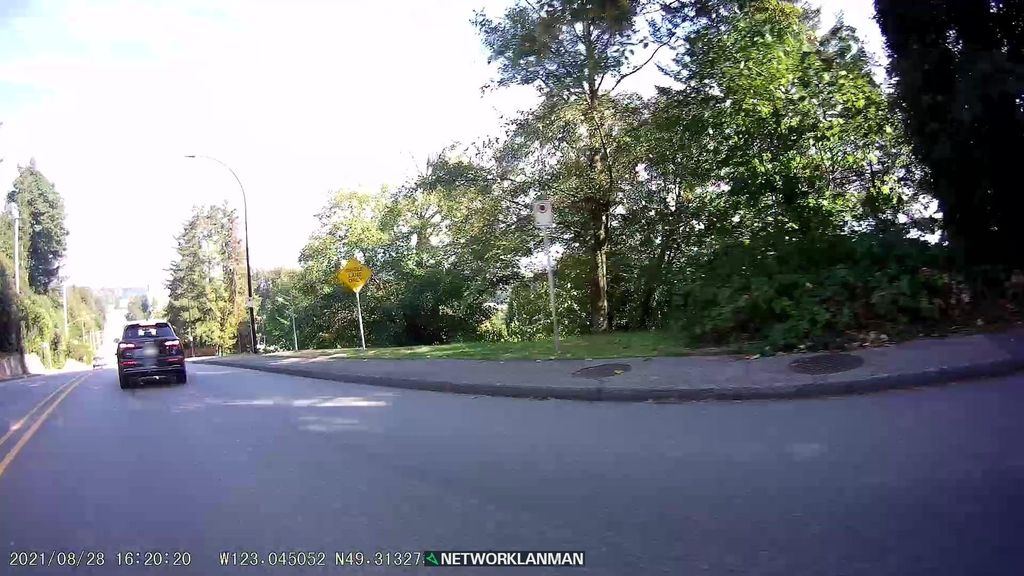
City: vancouver